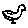
Label: bird